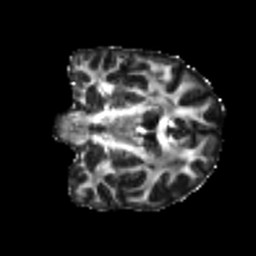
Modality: FA
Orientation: coronal
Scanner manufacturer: siemens
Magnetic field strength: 3 T
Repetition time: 4 s
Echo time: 0.0594 s